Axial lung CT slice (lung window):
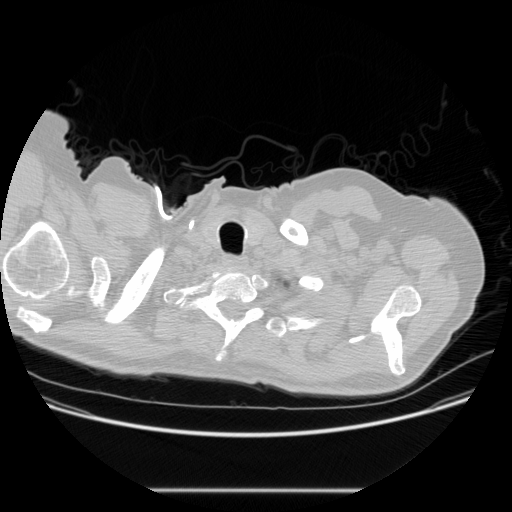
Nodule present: no